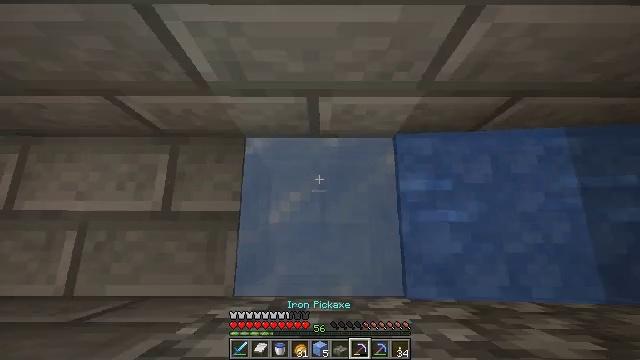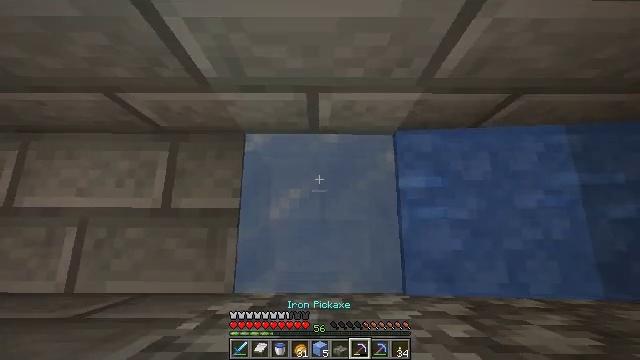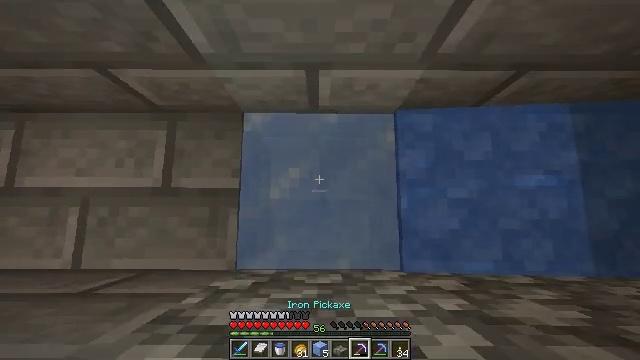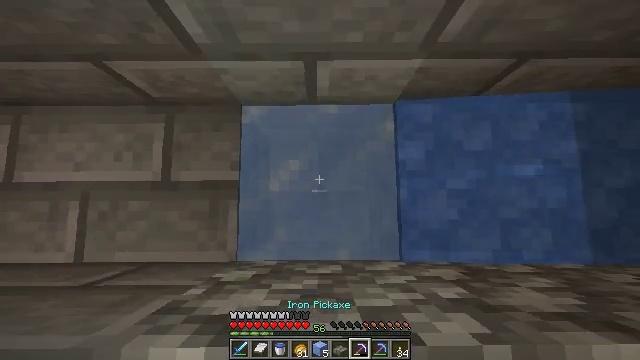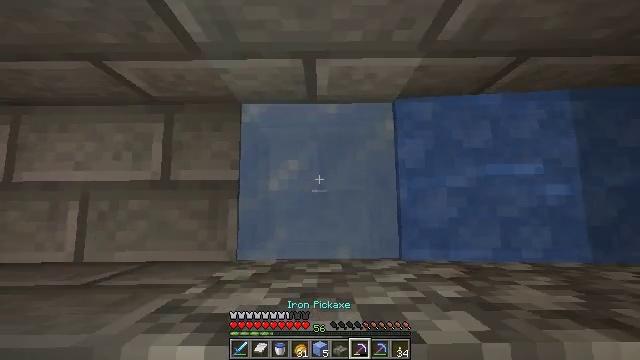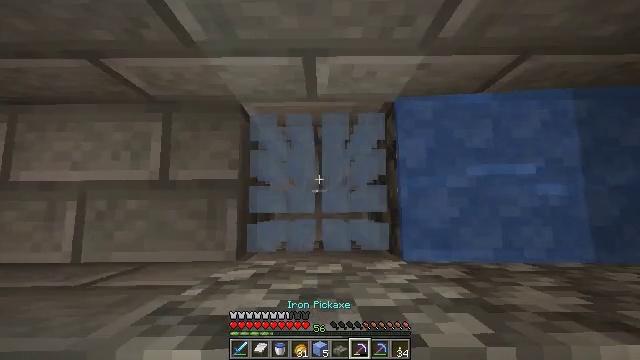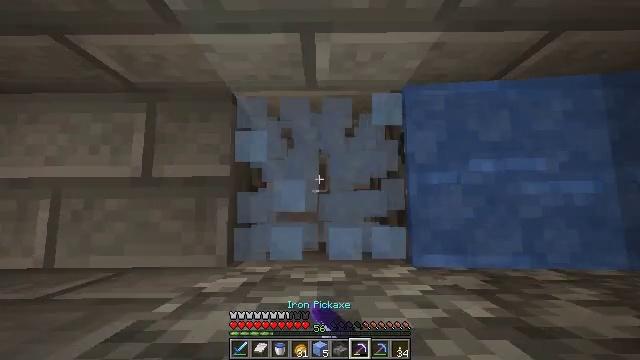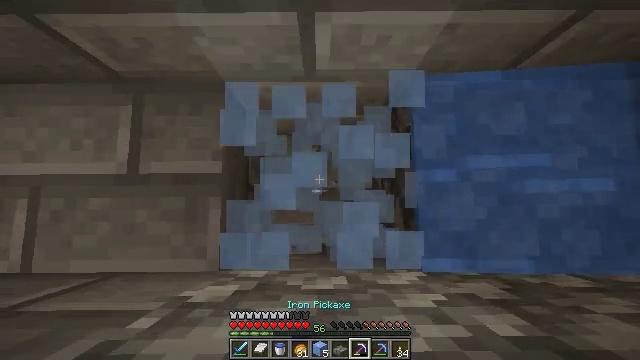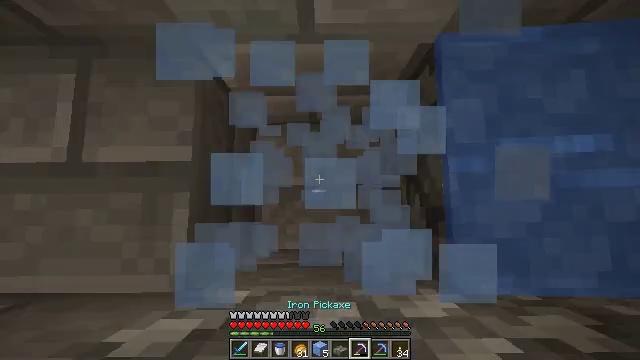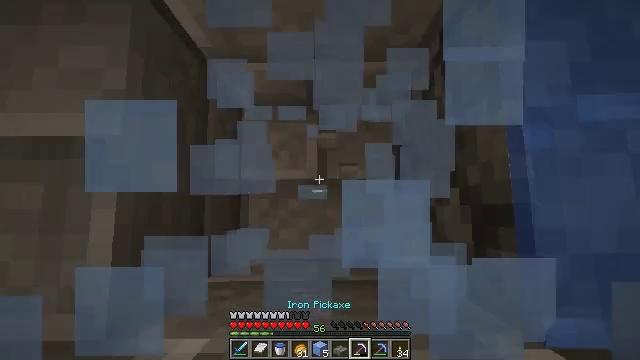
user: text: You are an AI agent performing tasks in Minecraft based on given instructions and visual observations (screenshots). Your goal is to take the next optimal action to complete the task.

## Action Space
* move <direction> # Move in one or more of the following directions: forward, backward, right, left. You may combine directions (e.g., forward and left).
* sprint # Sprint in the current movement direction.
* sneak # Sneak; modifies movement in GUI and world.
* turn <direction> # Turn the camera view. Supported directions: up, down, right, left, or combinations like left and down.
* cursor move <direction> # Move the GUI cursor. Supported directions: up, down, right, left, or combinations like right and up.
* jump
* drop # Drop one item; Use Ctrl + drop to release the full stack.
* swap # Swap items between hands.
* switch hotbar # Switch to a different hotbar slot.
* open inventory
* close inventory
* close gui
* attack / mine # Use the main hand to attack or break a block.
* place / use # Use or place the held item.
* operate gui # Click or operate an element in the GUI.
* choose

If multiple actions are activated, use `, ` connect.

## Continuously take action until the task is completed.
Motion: motion action
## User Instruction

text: Gather ice for building or crafting.
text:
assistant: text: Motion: no_op
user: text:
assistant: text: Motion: turn down
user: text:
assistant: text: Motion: turn down
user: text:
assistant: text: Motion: no_op
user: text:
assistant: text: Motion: attack / mine
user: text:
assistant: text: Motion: attack / mine
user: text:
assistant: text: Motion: attack / mine
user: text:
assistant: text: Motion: no_op
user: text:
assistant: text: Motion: no_op
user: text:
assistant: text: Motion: no_op